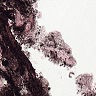
Metastatic tissue present: no